Interaction volume radius: 5 \u00c5
Interaction volume height: 25 \u00c5
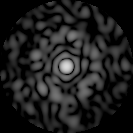
Disorder parameter: 0.8767